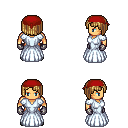
a pixel art fantasy rpg character, male body template, human, tanned skin, underdress, metal pants, blonde pageboy hairstyle, red bandana, metal gloves, black shoes, four views (front, back, left, right), 2x2 character sprite sheet, small pixel art, hard edges, no anti-aliasing